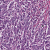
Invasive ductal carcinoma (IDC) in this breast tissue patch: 1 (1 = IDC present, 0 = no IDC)